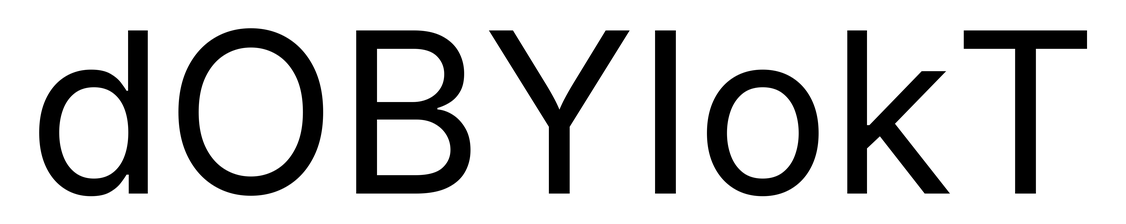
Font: Inter_Regular